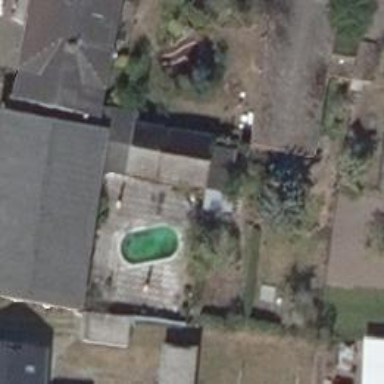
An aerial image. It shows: Swimming pool located in leisure land.